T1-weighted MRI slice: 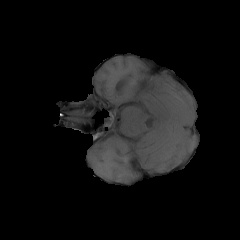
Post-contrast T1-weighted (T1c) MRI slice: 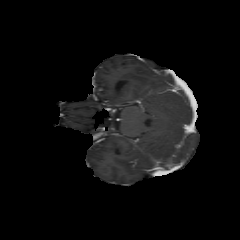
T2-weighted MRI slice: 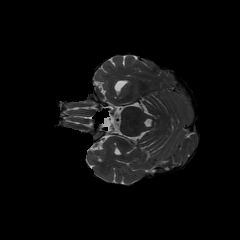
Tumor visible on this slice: no